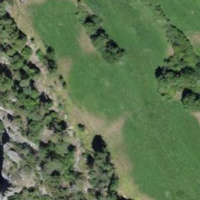
EUNIS habitat code: 50
Species observed at this site:
Gryllus campestris